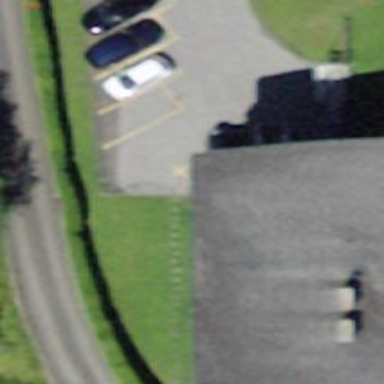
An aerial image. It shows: Road serving as parking aisle.